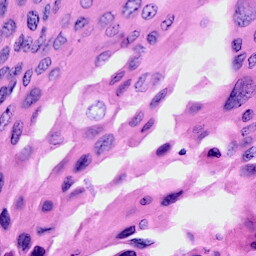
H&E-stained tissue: Cervix